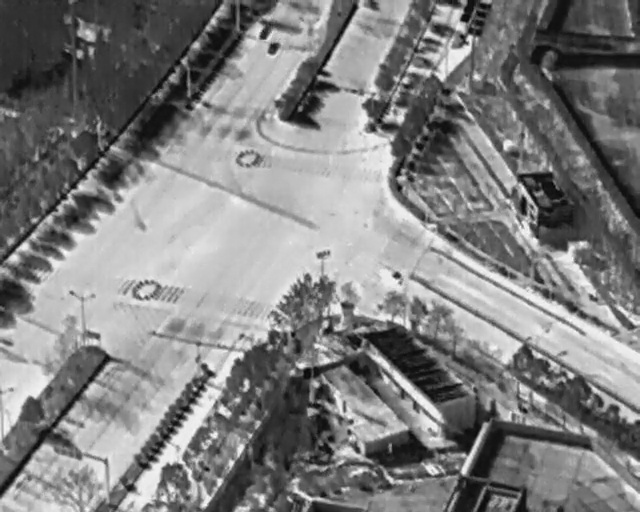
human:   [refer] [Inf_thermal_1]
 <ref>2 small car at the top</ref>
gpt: <box>[[40, 5, 42, 7, 23], [41, 8, 43, 10, 29]]</box>